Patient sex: M
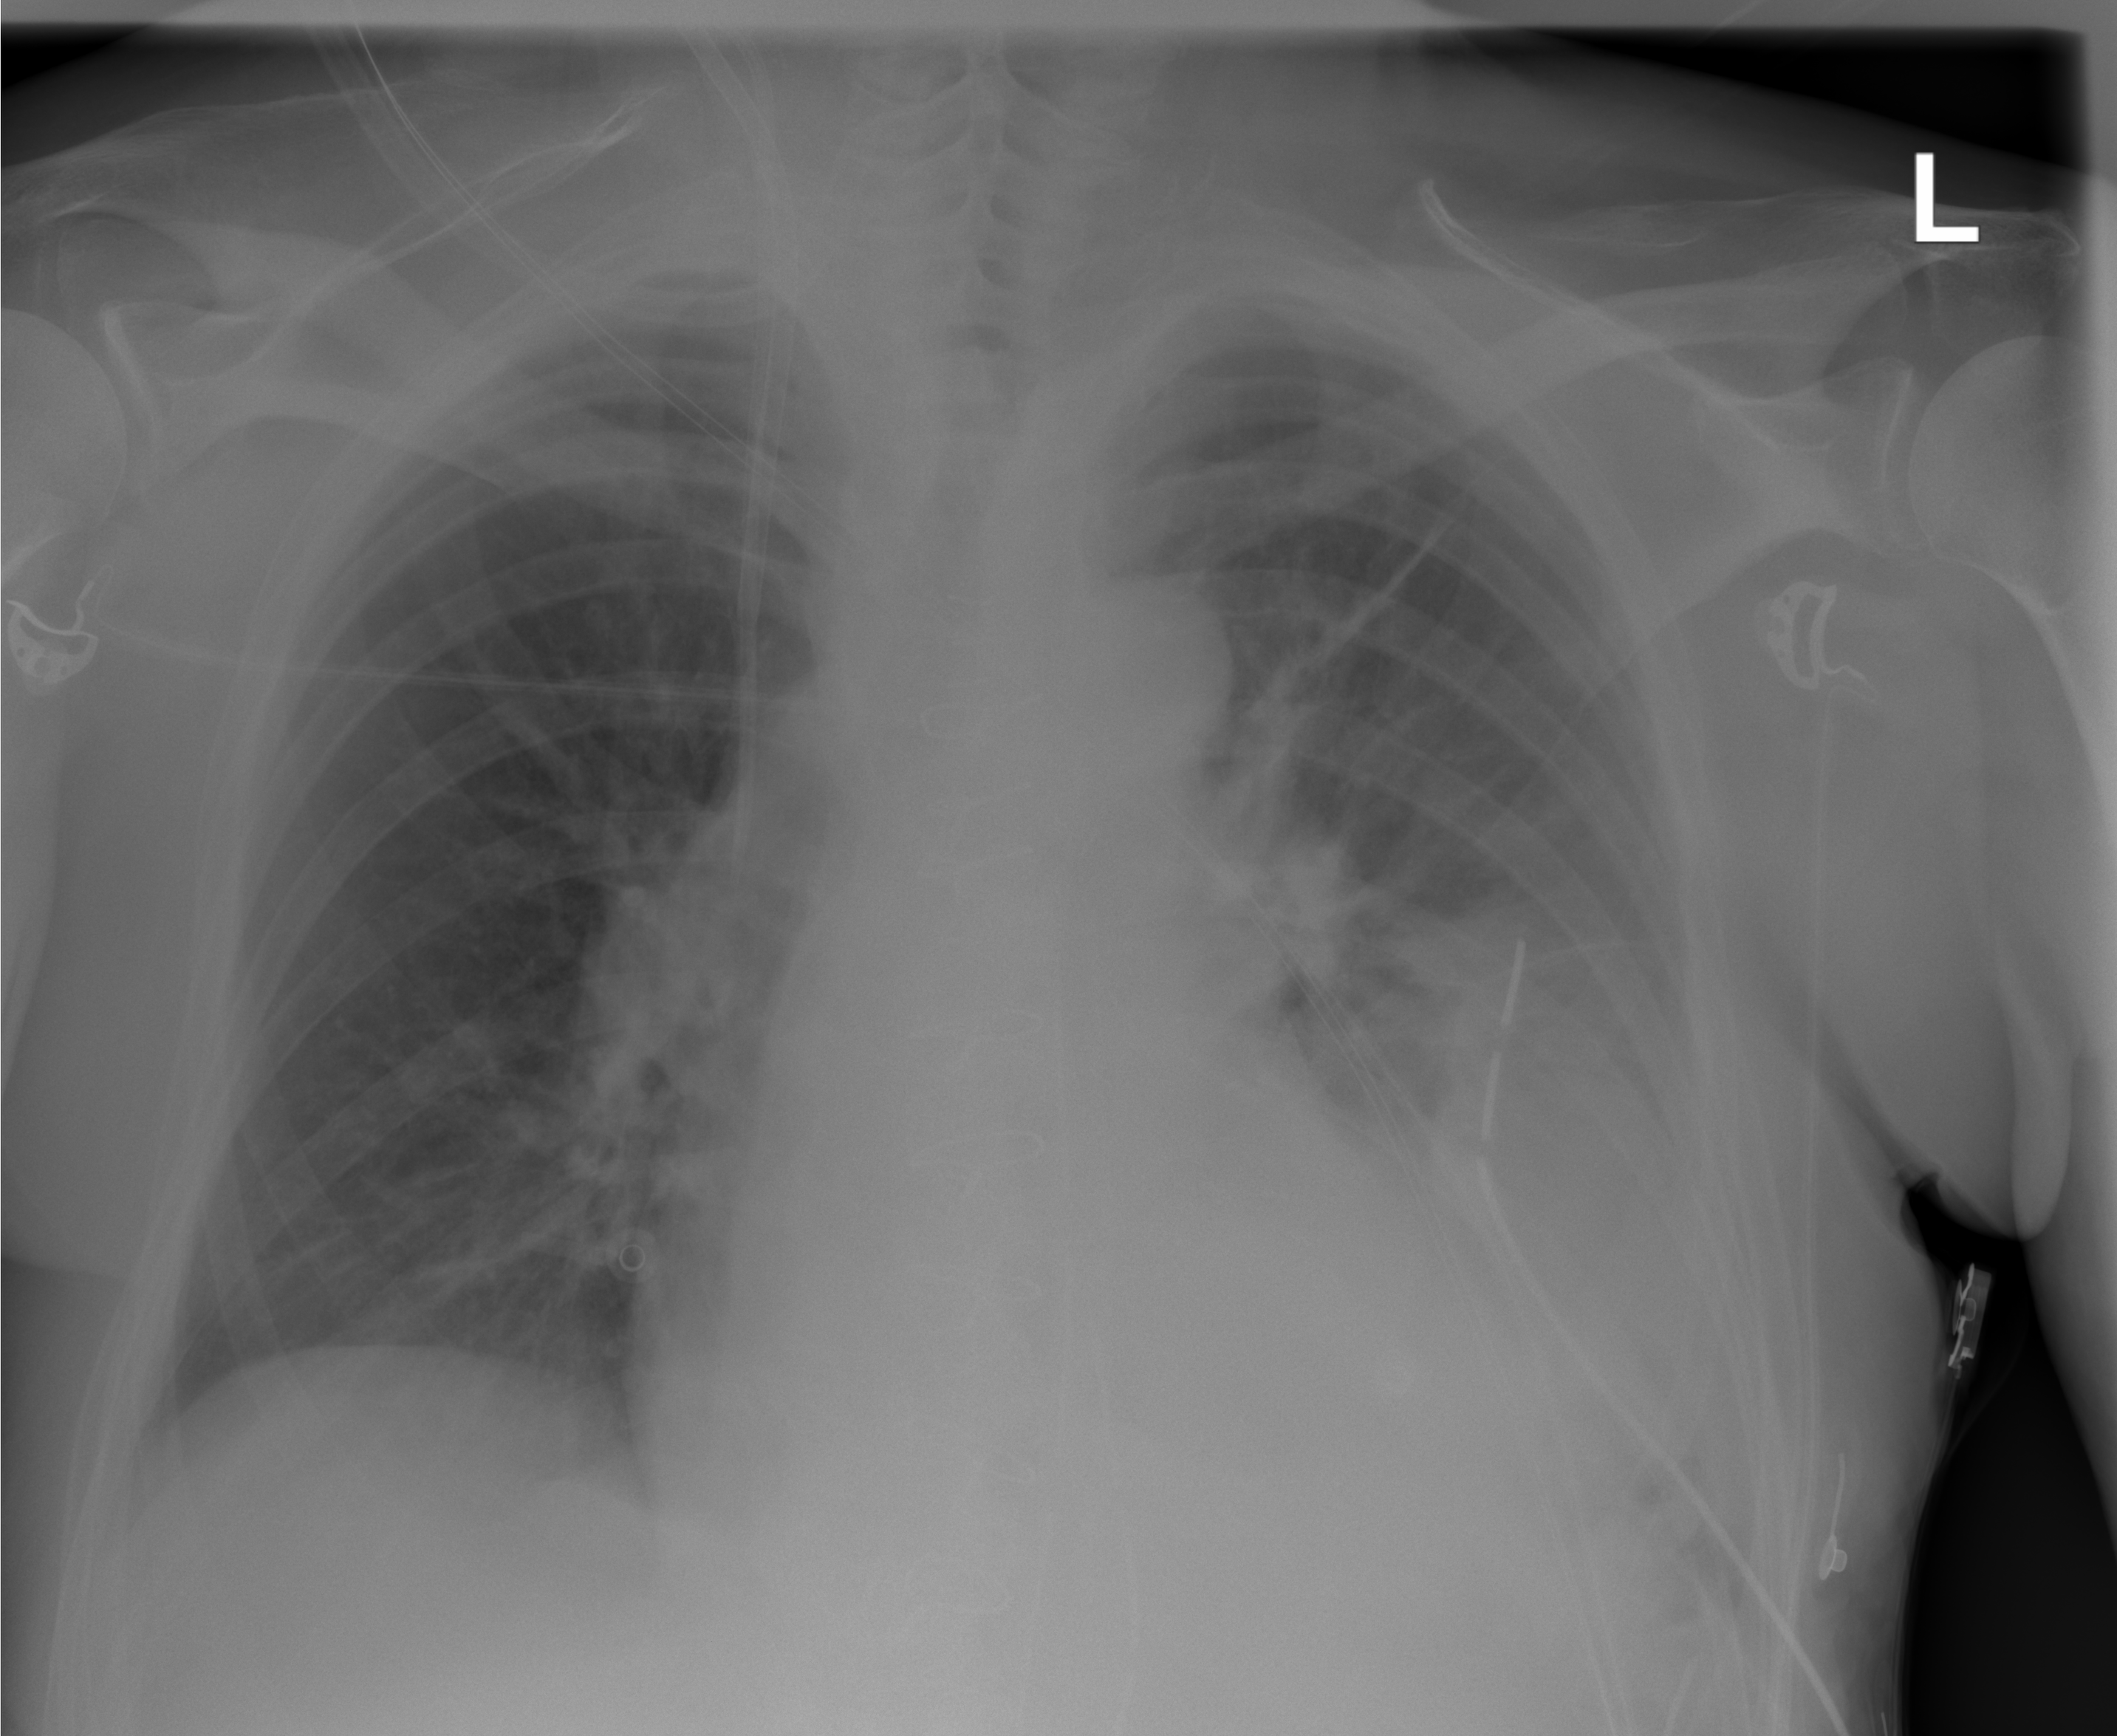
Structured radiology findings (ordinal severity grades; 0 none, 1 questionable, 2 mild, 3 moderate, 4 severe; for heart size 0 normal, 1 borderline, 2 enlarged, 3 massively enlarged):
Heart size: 1
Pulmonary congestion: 2
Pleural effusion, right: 0
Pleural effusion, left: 2
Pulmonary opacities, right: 0
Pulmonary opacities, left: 2
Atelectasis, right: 0
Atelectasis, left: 3